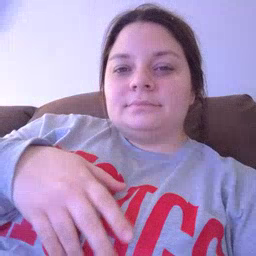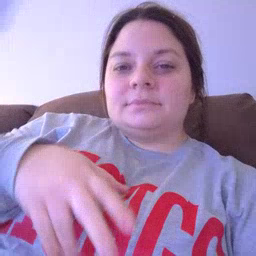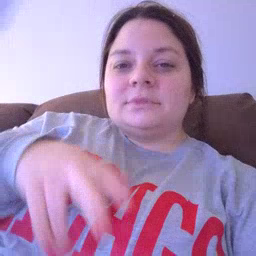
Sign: goose